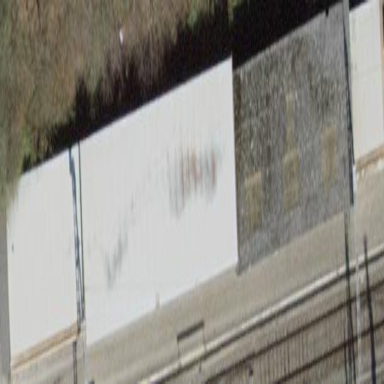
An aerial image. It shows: Warehouse building.